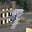
Label: 7